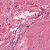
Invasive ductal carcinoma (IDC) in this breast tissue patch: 0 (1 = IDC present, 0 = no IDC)